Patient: sex M, age 23
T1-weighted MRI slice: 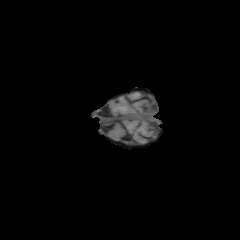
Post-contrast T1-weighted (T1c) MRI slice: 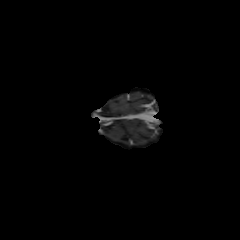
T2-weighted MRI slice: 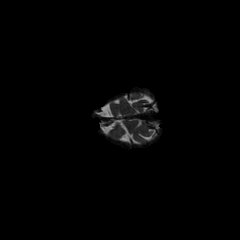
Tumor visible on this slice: no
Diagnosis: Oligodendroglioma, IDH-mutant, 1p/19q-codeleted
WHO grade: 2